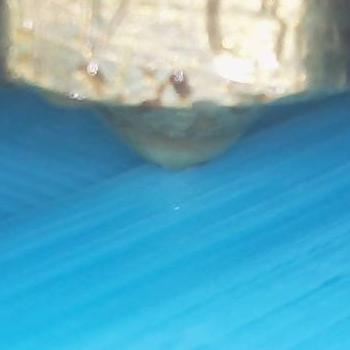
Flow rate: 133%